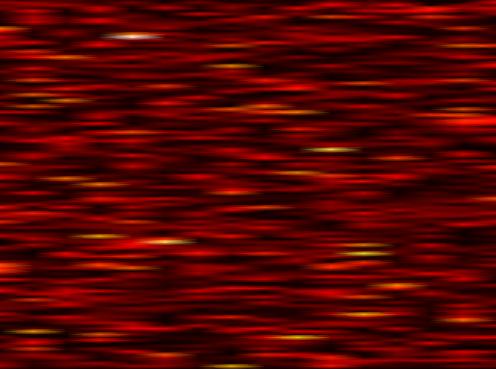
Label: WOLA